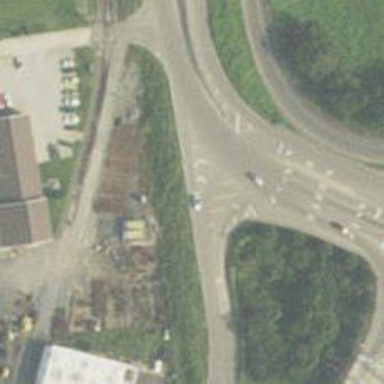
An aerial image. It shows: Primary link road with asphalt surface.